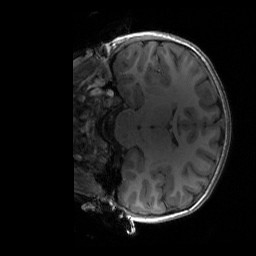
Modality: T1w
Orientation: coronal
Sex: female
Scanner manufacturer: siemens
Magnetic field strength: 3 T
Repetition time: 1.9 s
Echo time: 0.00243 s